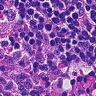
Metastatic tissue present: no